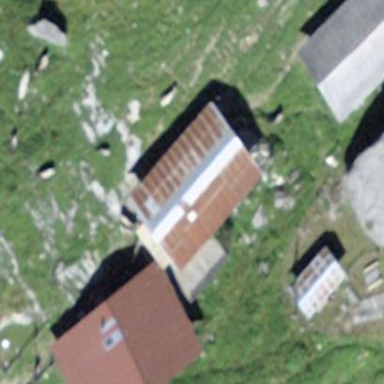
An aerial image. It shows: Cabin.